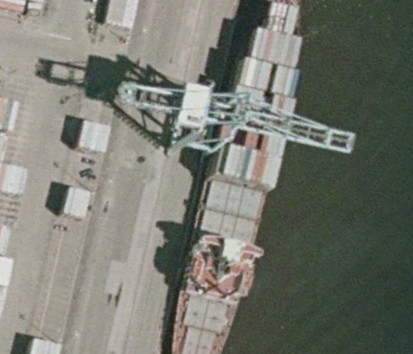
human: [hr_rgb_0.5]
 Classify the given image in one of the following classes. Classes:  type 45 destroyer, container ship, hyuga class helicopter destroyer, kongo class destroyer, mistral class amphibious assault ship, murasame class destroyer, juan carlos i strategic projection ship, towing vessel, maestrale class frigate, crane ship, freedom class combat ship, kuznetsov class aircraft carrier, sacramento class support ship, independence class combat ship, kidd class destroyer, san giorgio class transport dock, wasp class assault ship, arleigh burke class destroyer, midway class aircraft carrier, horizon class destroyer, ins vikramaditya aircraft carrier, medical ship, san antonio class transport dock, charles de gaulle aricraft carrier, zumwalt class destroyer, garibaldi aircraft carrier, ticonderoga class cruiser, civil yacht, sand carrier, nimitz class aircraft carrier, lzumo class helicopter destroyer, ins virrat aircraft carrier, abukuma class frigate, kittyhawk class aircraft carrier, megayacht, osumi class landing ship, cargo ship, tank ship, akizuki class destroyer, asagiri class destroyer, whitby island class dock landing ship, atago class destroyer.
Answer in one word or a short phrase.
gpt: Container ship